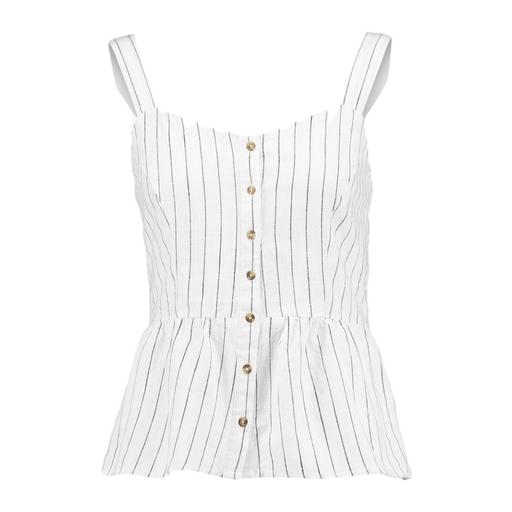
white button front barcelona cami, white striped tank top, white button-front peplum top, white background